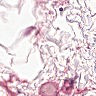
Metastatic tissue present: no